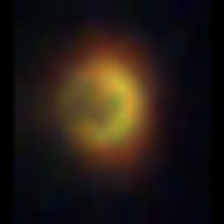
Taxon: NanoPlankton
Group: Other